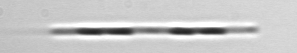
Label: Leptocylindrus